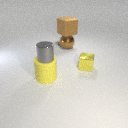
large yellow rubber cylinder below small gray metal cylinder